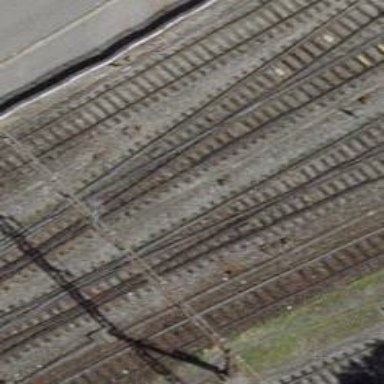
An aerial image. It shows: Single railway track with electrification through contact line.